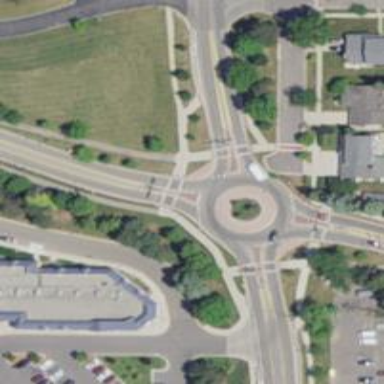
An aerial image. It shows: Footway located on traffic island.